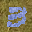
Label: 3